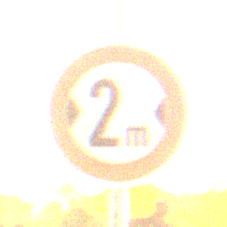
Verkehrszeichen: TatsaechlicheBreite2
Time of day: Night
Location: Outdoor (Suburban)
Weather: Clear
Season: NotSpecified
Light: Artificial